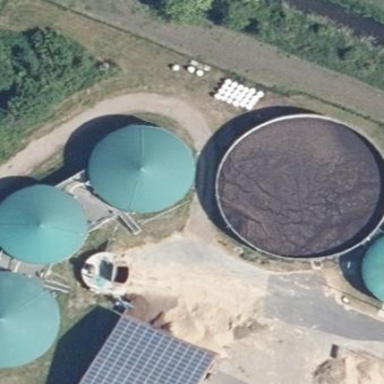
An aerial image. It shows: Slurry tank building.